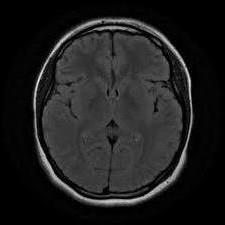
Label: notumor